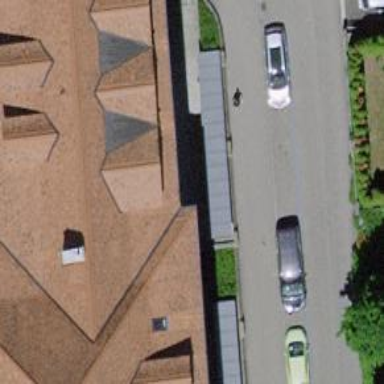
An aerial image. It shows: Bicycle parking area.